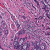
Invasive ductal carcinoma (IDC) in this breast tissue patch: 1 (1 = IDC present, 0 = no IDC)